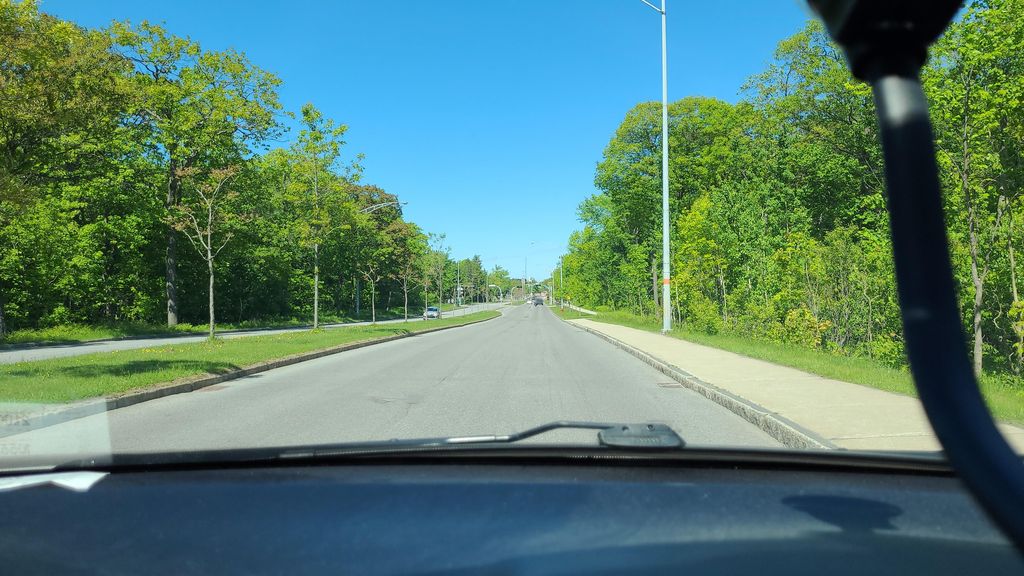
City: quebec_city